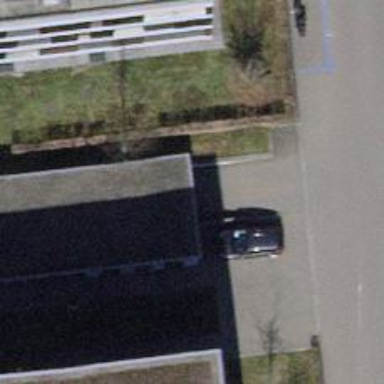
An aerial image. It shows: Parking entrance.